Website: crate-barrel
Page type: account-dashboard
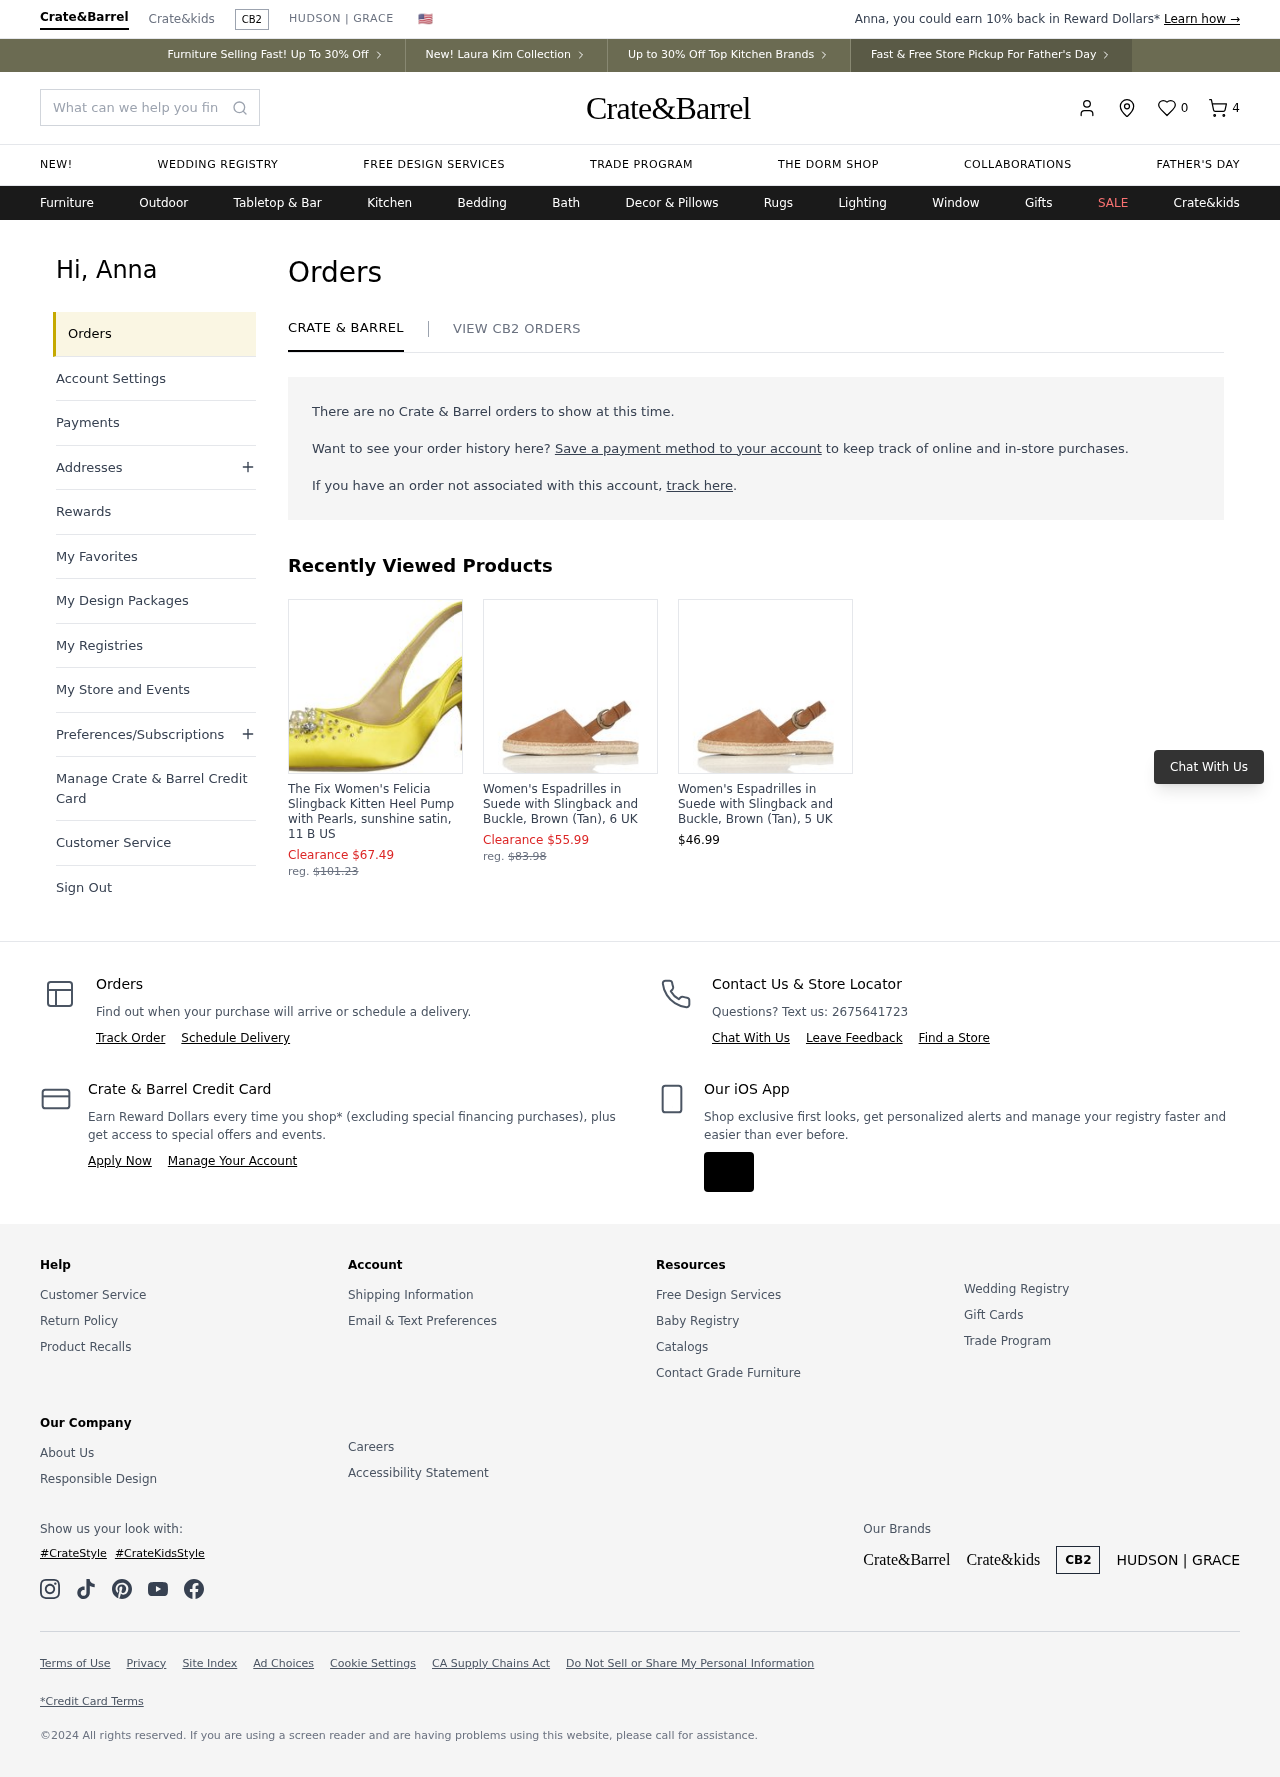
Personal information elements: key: PII_FIRSTNAME
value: Anna
Product elements: key: PRODUCT1_NAME
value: The Fix Women's Felicia Slingback Kitten Heel Pump with Pearls, sunshine satin, 11 B US
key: PRODUCT1_PRICE
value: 67.49
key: PRODUCT2_NAME
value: Women's Espadrilles in Suede with Slingback and Buckle, Brown (Tan), 6 UK
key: PRODUCT2_PRICE
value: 55.99
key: PRODUCT3_NAME
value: Women's Espadrilles in Suede with Slingback and Buckle, Brown (Tan), 5 UK
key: PRODUCT3_PRICE
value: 46.99
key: PRODUCT1_ORIGINAL_PRICE
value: $101.23
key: PRODUCT2_ORIGINAL_PRICE
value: $83.98
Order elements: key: ORDER_NUM_ITEMS
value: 4
Search elements: key: HEADER_SEARCH
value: What can we help you find?
Other elements: key: FAVORITES_COUNT
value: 0